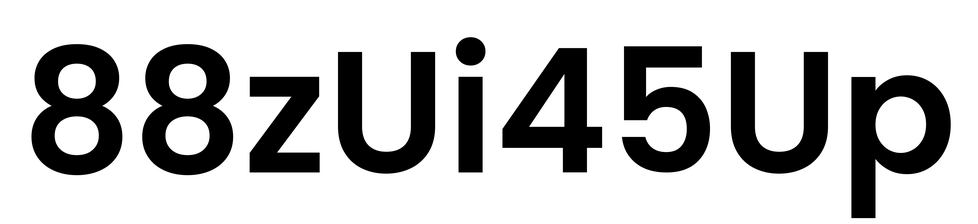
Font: Poppins-SemiBold